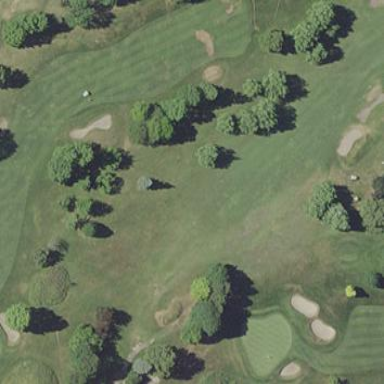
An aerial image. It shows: Golf fairway surrounded by grass.